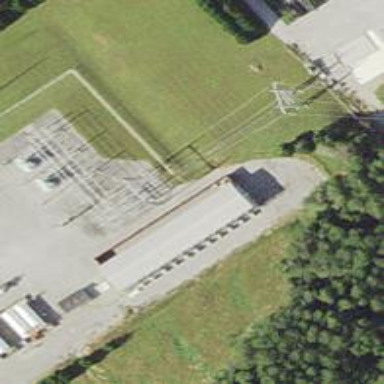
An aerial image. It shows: Generator is pictured.